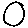
Label: circle